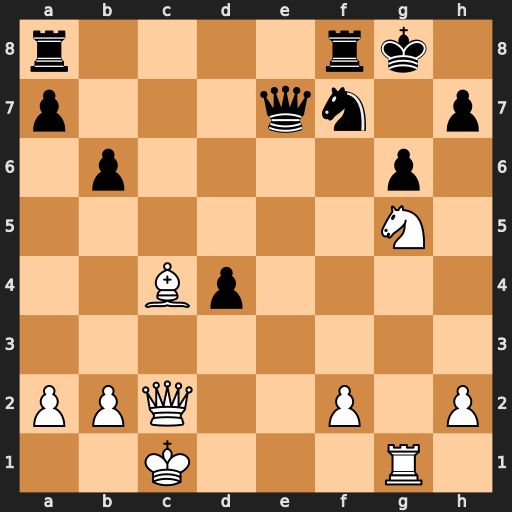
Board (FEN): r4rk1/p3qn1p/1p4p1/6N1/2Bp4/8/PPQ2P1P/2K3R1
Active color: w
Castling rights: -
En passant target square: -
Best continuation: Nxh7 Kh8 Nxf8